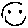
Label: smiley face